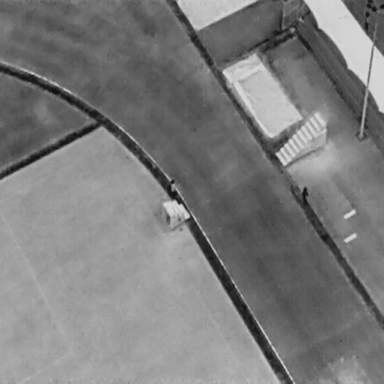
There are two People in the infrared image.